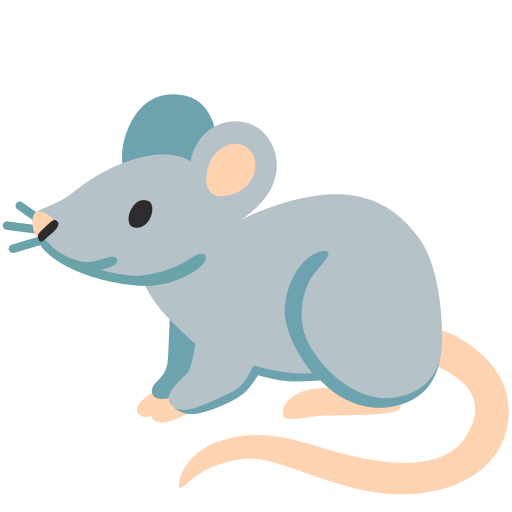
Emoji: 🐀